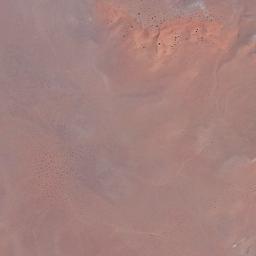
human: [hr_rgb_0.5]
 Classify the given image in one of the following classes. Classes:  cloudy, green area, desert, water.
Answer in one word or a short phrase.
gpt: desert